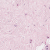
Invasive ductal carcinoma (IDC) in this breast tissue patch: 0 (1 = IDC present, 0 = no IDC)